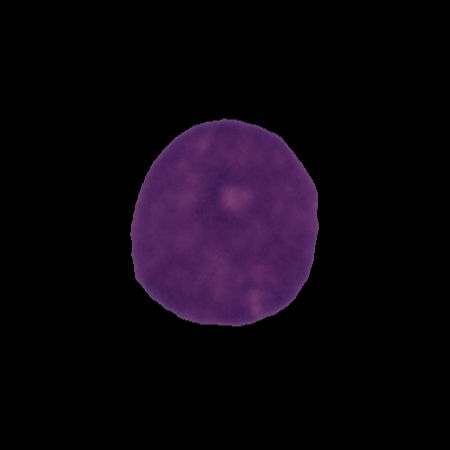
Label: cancer